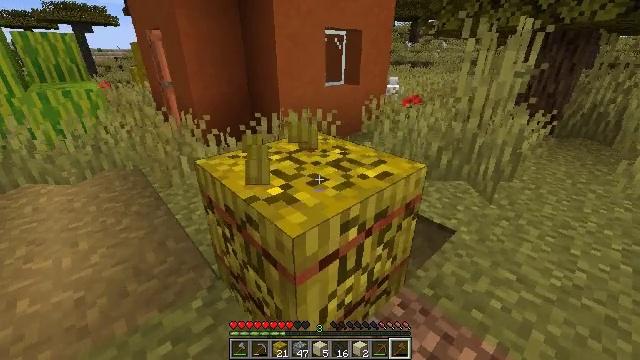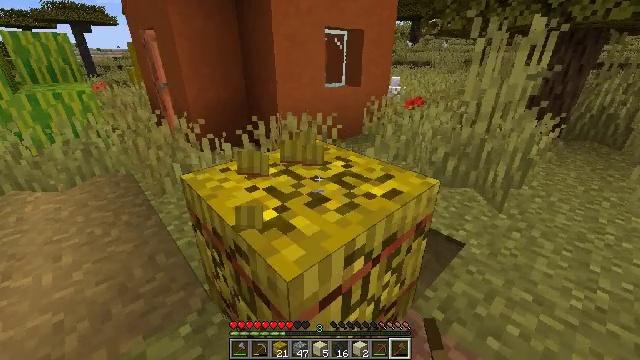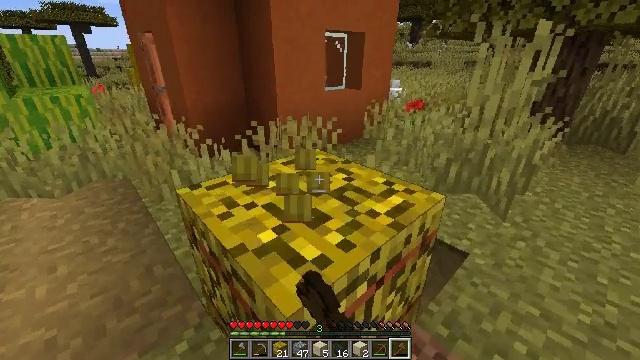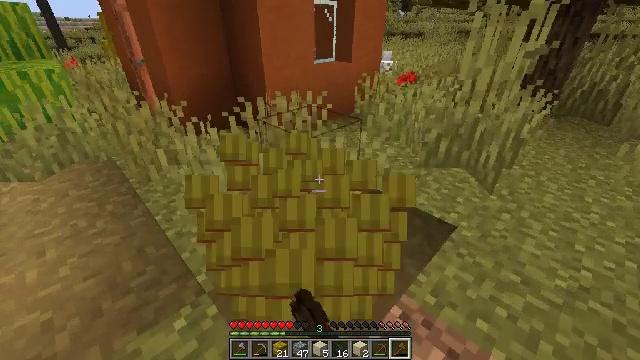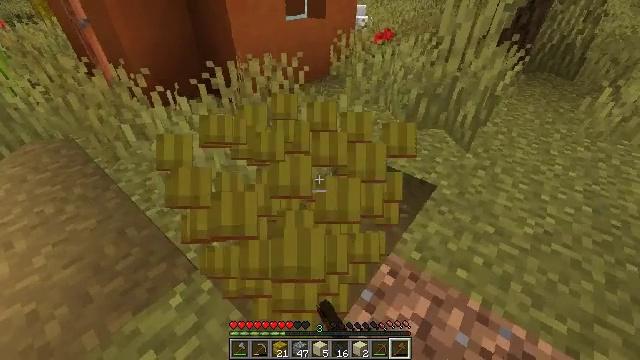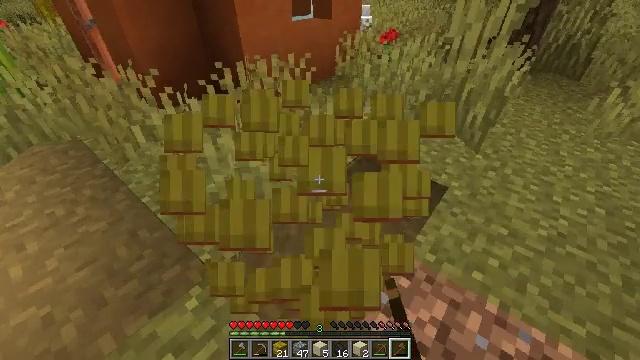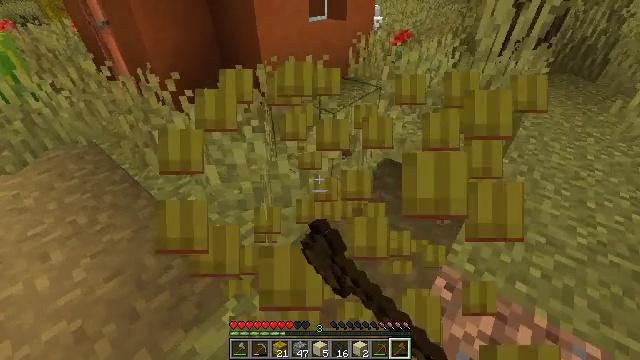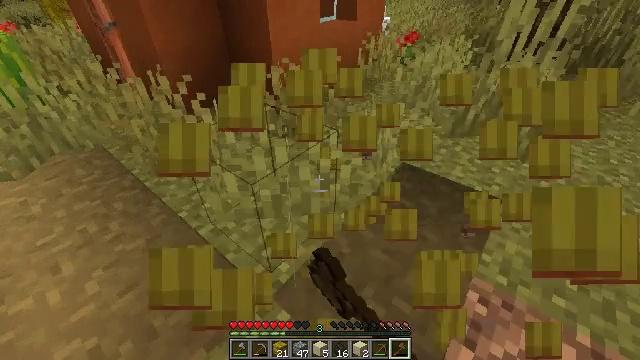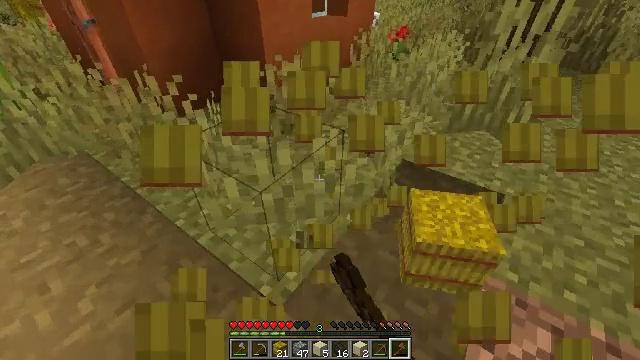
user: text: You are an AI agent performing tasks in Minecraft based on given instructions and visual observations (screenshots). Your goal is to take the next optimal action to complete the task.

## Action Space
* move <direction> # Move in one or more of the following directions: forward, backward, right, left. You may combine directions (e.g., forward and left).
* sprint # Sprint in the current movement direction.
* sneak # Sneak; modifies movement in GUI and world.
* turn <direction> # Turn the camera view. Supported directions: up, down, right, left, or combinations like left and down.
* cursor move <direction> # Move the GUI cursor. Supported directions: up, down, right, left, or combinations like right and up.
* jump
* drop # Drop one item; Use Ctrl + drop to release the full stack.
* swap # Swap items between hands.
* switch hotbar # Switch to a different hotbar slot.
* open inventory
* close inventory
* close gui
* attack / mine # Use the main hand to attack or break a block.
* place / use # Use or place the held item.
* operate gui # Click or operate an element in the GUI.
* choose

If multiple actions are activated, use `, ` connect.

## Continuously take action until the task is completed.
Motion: motion action
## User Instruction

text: Collect a hay block for crafting.
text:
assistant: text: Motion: attack / mine
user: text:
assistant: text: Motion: attack / mine
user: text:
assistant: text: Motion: turn right and down, attack / mine
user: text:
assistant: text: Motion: move left, turn right and down, attack / mine
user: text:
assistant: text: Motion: move left, attack / mine
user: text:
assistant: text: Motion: move forward and move left, attack / mine
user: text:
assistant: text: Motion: move forward and move left, attack / mine
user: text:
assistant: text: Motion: move forward and move left, turn right, attack / mine
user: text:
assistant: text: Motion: attack / mine